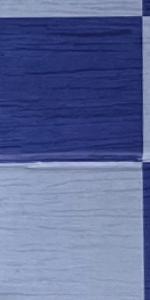
Label: Empty